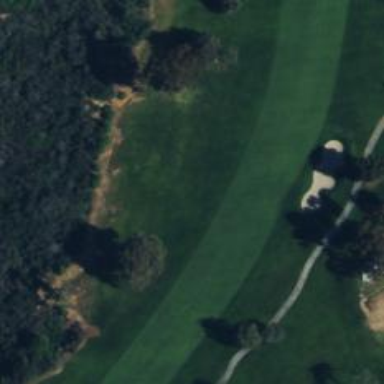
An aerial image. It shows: Grassy area designated as golf fairway.